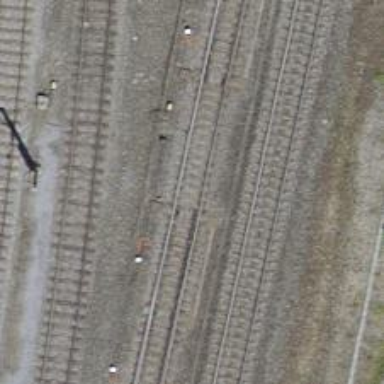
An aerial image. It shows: Railway switch.